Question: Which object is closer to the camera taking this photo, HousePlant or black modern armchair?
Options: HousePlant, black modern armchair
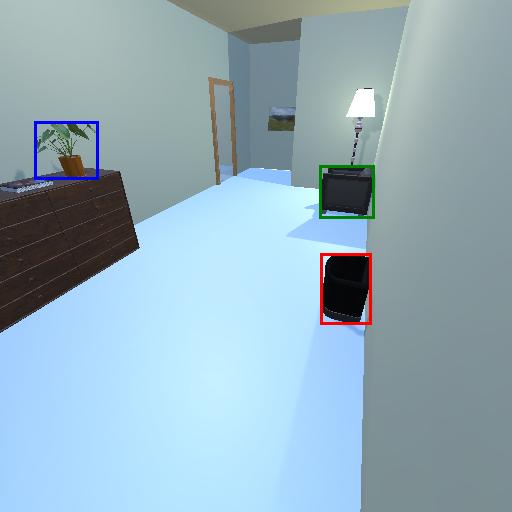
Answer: HousePlant